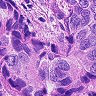
Metastatic tissue present: yes